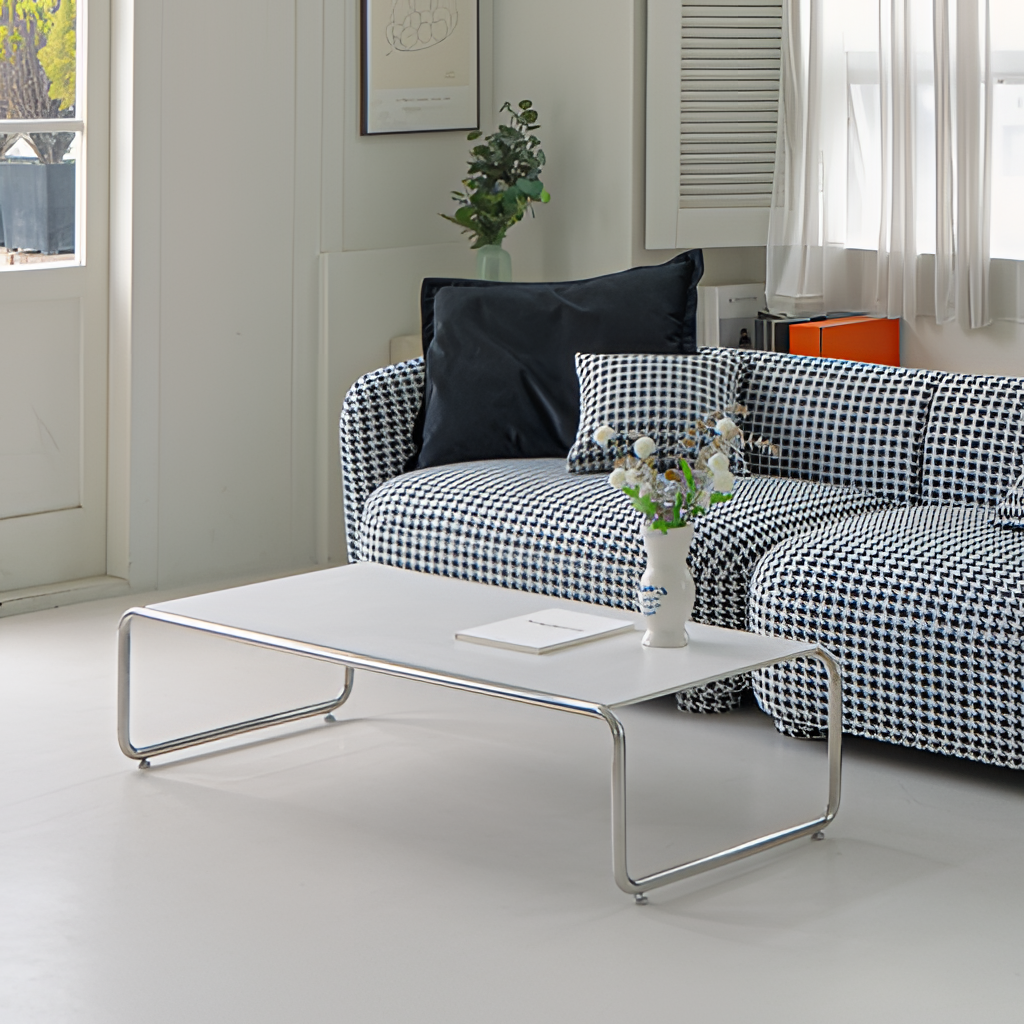
living room, fabric sofa, plaster wallpaper, with solid pattern, contemporary, beige tile flooring, with smooth pattern